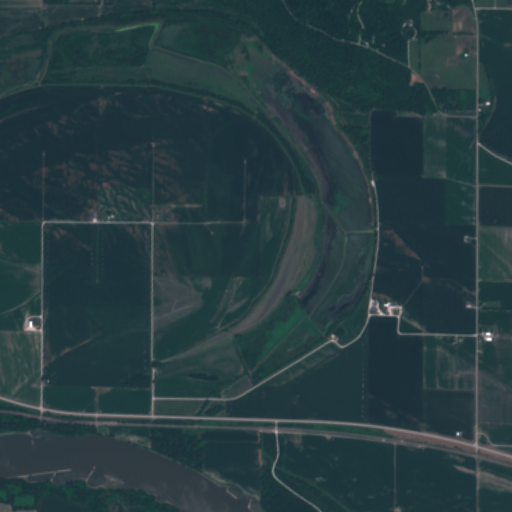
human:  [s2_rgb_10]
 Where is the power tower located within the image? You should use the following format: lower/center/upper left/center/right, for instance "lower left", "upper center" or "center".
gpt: The power tower is located in the lower of the image.
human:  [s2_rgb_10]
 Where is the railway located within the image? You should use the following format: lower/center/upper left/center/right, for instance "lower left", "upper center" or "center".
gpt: The railway is located in the lower of the image.
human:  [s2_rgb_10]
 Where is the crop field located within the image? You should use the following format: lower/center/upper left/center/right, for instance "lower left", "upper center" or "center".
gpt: There is no crop field in the image.